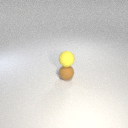
small brown rubber sphere below small yellow rubber sphere